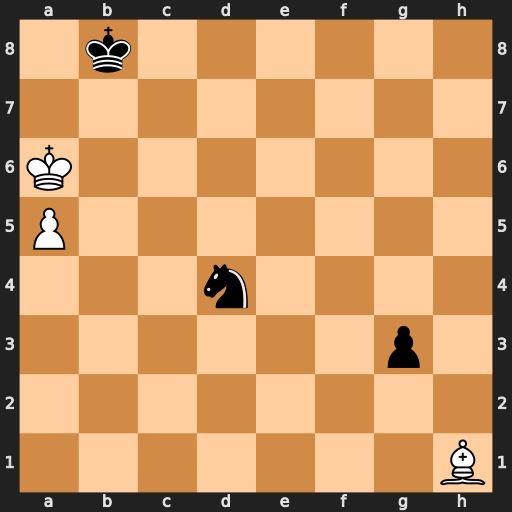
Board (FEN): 1k6/8/K7/P7/3n4/6p1/8/7B
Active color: w
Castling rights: -
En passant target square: -
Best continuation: Kb6 Ne6 a6 Nc7 a7+